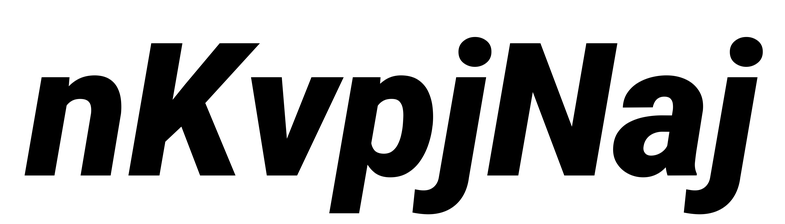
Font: Roboto-Italic_Black_Italic